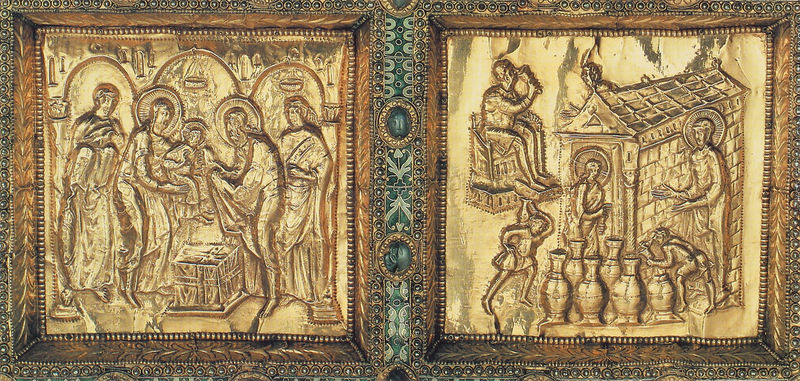
Titel: Goldaltar von Mailand, sog. Pala d’oro
Künstler: Volvinus
Standort: Mailand, S. Ambrogio (EU - I)
Schlagwörter: grün, braun, schmuck, gold, amphore, zwei, ornamente, kiste, jesus, stall, könige, tempel, maria, golf, joseph, kanaan, jade, wen